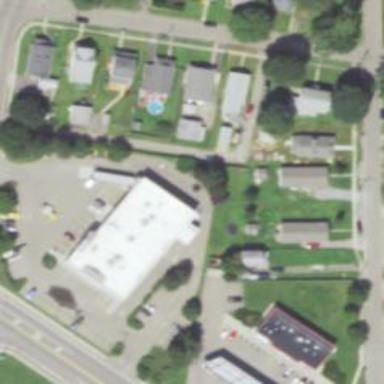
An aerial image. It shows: Pharmacy providing healthcare services.